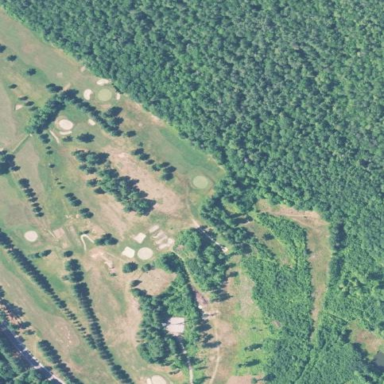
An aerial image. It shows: Golf course.